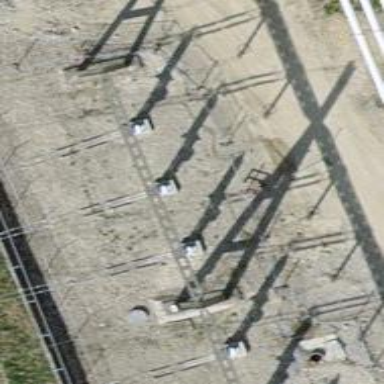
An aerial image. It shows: Insulator used in power systems.